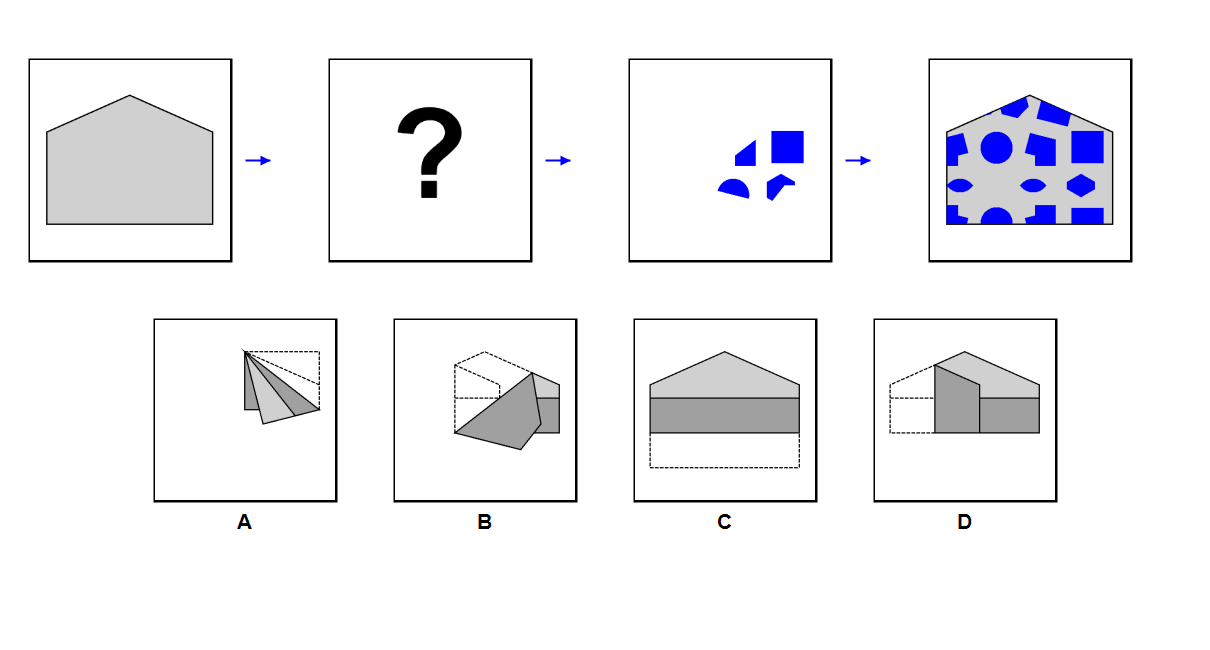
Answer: A